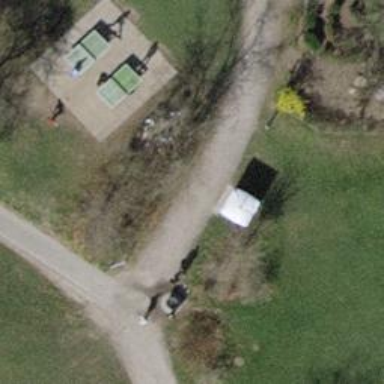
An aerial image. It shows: Toilets are available here.